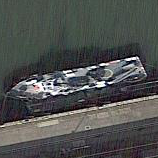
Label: civil